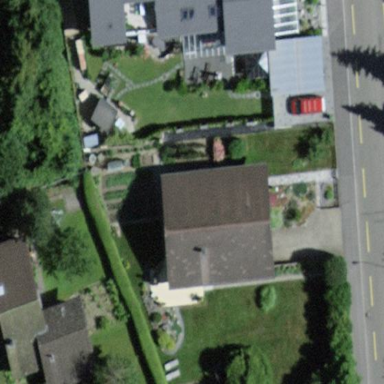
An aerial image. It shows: Residential building.